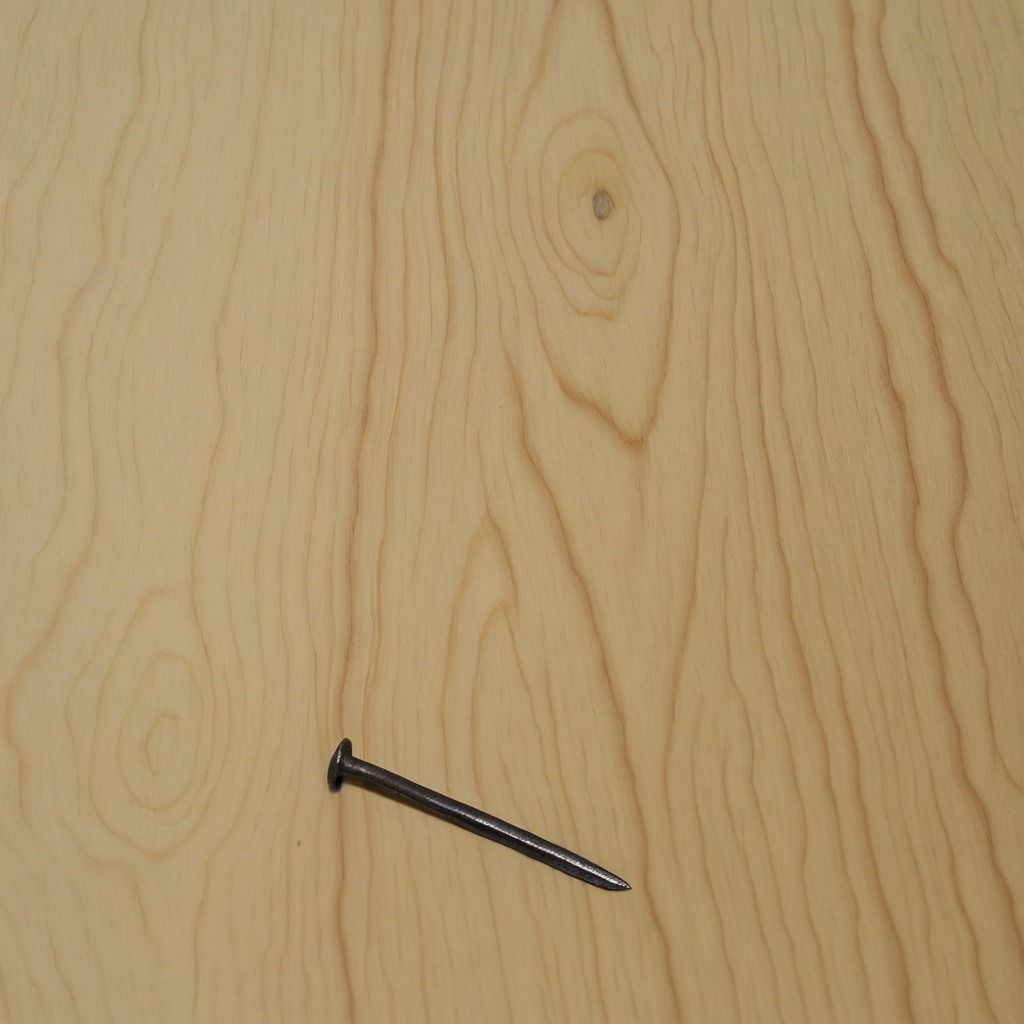
An iron nail lies on the plywood surface in a paint workshop lit by afternoon window light.